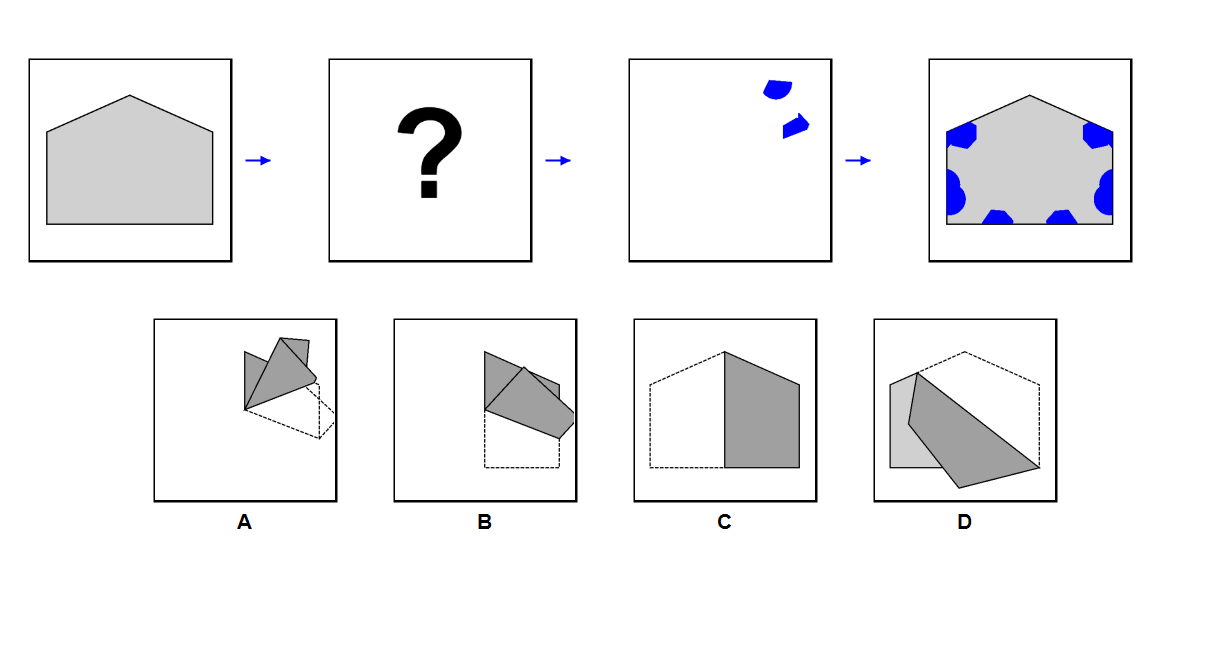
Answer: D